Question: I have several views in an MVC3 project that allow a user to enter a Url into a text input and save it as data on an entity.
We need to validate that the input is a validly formed Url.
I first started with using the '<URL> but for some strange reason, the client-side validation fails if the user inputs any uppercase characters. So to alleviate that I added a jQuery event that forces the input to lowercase as the user types. Turns out this isn't optimal either because the user can paste in a Url that has been shortened by a Url shortening service such as tinyUrl, etc. and those uppercase characters are necessary for the translation.
So I went instead with a regular expression:
'''
[RegularExpression(@"^((ht|f)tp(s?)\:\/\/|~/|/)?([\w]+:\w+@)?([a-zA-Z]{1}([\w\-]+\.)+([\w]{2,5}))(:[\d]{1,5})?((/?\w+/)+|/?)(\w+\.[\w]{3,4})?((\?\w+=\w+)?(&\w+=\w+)*)?", ErrorMessage = "Please enter a valid Url")]
'''
This works fine for allowing uppercase characters. But it's not perfect. With this Regex these are all considered valid:
1. www.asp
2. asp.net
3. http://asp.net
4. http://www.asp.net
5. http://www.asp
As you can see, some of these aren't truly valid.
The biggest problem with these Urls is when displaying the Url back in a Display View. If the Url text does not have the 'http://' prepended to the Url then the link that is created in the View ends up looking like this:
'''
http://www.mydomain.com/controller/action/www.asp
'''
or
'''
http://www.mydomain.com/controller/action/asp.net
'''
which are both invalid obviously.
For example, this bit of Razor code will create a link like the two above if the Url does not have 'http://' prepended
'''
....
<a href="@item.Link" target="blank">@item.LinkName</a>
...
'''
But if the entered Url has 'http://' prepended the Url generated in the display view actually is a real Url such as
'''
http://www.asp.net
http://asp.net
http://www.asp - this is actually an invalid address as well but it renders out correctly.
'''
Surely, showing a Url that was saved into a db and then shown on a View isn't as difficult as this and also allowing a user to save a well formed Url but also abbreviating it such as:
'''
asp.net
www.asp.net
'''
without having to include the prepended protocol.
Here is the definition of my Url field in my ViewModel using the annotation from <URL>
'''
[Required]
[StringLength(128)]
[Url(false)] // false denotes whether the protocol is required or not
public string URL { get; set; }
'''
So you don't think I'm nuts, here is a screenshot using uppercase and no uppercase. Tested in IE8 and Chrome so far and I get the same results

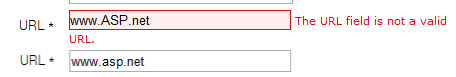
Answer: Solved, the 2 DLLs DataAnnotationsExtensions.dll and DataAnnotationsExtensions.ClientValidation.dll from <URL> that I was using were version 1.0 and did not allow for uppercasing in the '[Url]' annotation. I updated to version 1.1 on both as this is the version demo'd on the website and the problem is now fixed.
Using '[Url]' will now allow me to enforce 'http://' if I absolutely have to as well as allowing uppercase characters.
Using '[Url(false)]' will allow the user to not have to enter 'http://' and I can prepend it in code.